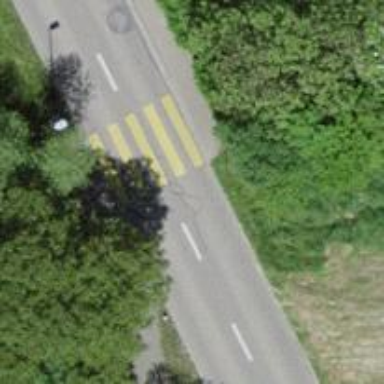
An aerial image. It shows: Uncontrolled road crossing with markings.